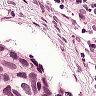
Metastatic tissue present: yes